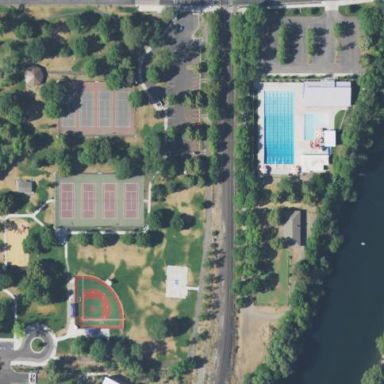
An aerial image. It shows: Park.